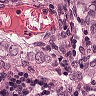
Metastatic tissue present: yes